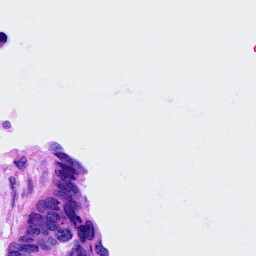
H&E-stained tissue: Ovarian